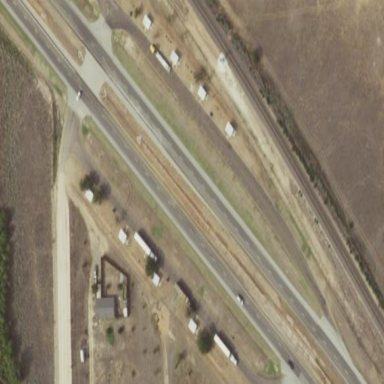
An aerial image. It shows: Rest area on the road with picnic tables.